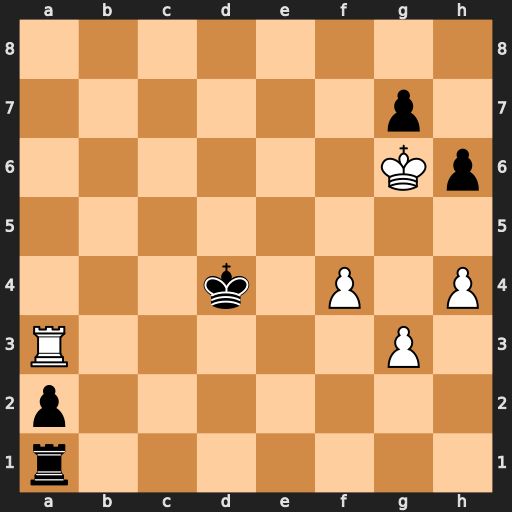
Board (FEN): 8/6p1/6Kp/8/3k1P1P/R5P1/p7/r7
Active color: w
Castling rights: -
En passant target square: -
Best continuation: Kxg7 Rg1 Rxa2 Rxg3+ Kf6